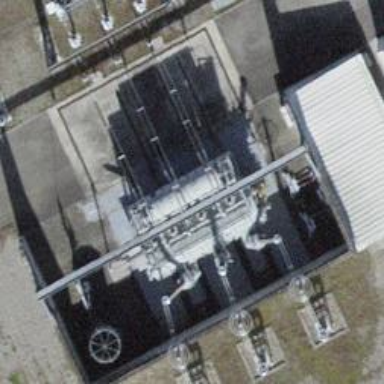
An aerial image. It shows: Transformer is shown.